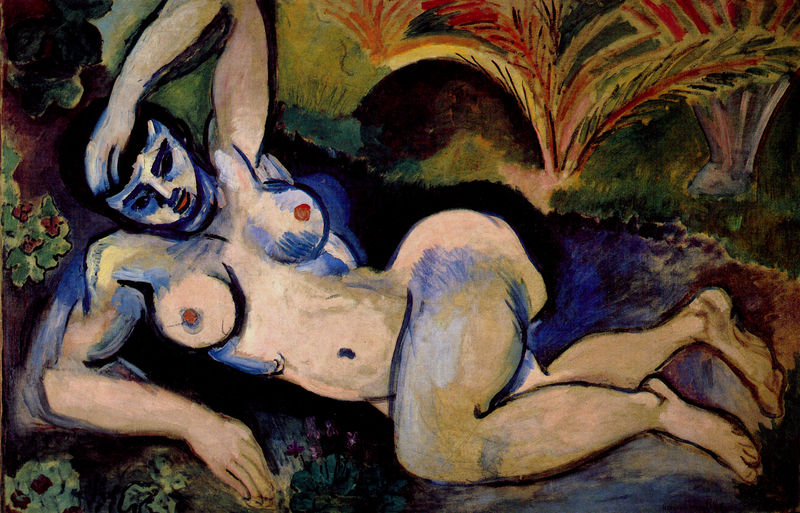
Titel: Nu bleu: Souvenir de Biskra [Tableau III]
Künstler: Henri Matisse
Standort: Baltimore (Maryland)
Institution: Baltimore Museum of Art
Schlagwörter: akt, blau, hand, haut, körper, nackt, schatten, aquarell, gelb, grün, landschaft, blumen, brust, frau, grau, haar, schwarz, weiss, rot, expressionismus, arm, arme, gesicht, inkarnat, öl, erde, natur, brücke, pflanzen, beine, brüste, füße, liegen, studie, moderne, farn, palme, liegend, fleisch, liege, urwald, palmen, matisse, mächen, kopft, dschungeö, experessionistisch, garten natur